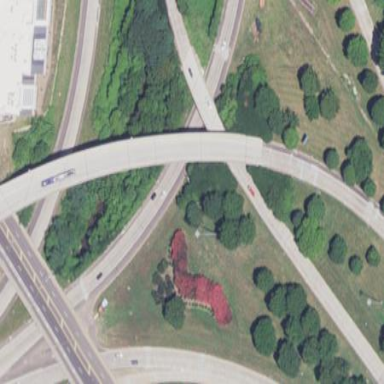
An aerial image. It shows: Man-made bridge.